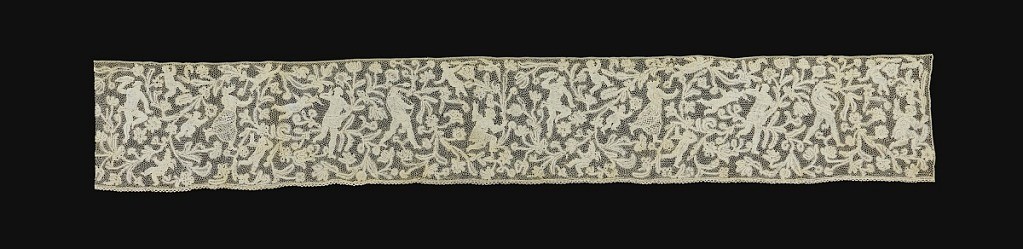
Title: Flounce
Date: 18th century
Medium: linen Technique: bobbin lace, discontinuous tape
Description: Narrow flounce of bobbin lace with a design depicting classical figures amid foliage (Daphne and Apollo?).